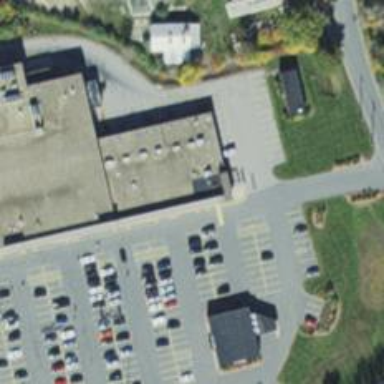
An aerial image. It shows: Post office.